Interaction volume radius: 5 \u00c5
Interaction volume height: 45 \u00c5
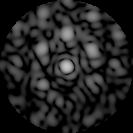
Disorder parameter: 0.5429